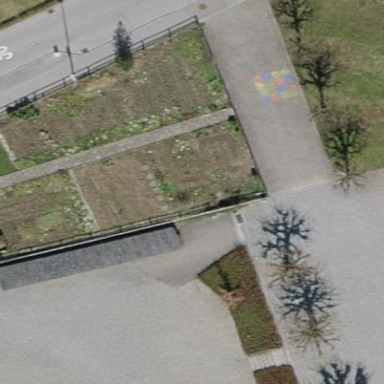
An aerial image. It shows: Garden area designated for leisure land.